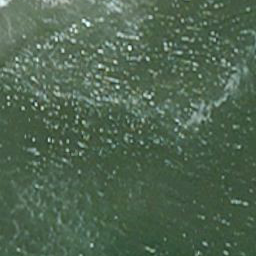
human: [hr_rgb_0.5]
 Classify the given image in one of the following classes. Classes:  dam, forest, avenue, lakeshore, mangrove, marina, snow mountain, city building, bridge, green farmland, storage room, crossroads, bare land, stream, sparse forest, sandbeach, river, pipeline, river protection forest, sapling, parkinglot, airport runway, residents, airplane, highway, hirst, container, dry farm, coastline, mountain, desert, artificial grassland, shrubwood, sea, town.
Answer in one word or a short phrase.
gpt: sea